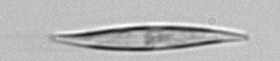
Label: Pleurosigma